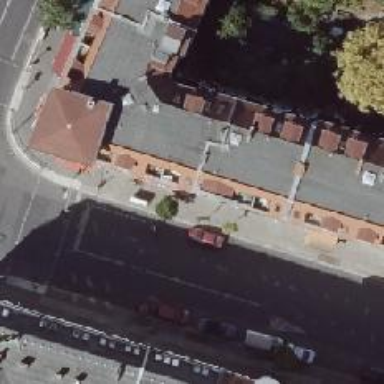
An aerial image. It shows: Cafe.